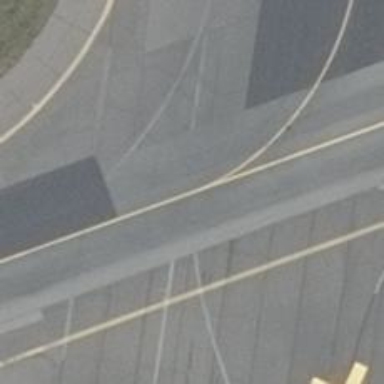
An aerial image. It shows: Taxiway at the airport with concrete surface.